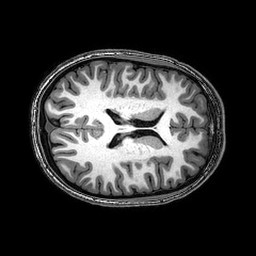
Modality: T1w
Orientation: axial
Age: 19
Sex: female
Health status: healthy
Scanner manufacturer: philips
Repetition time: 0.008249 s
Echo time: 0.00378 s